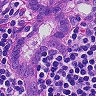
Metastatic tissue present: yes